Question: In imageJ, it is possible to use the rectangular selection tool to select an area, and then use Control-K (I'm using a Mac, but I think this is the same on the PC) to take the horizontal profile. This opens a new window, where you can click on the "Live" button, which allows you to see how the horizontal profile changes as you change the selection or scroll through a stack of images.
I want to do the same thing with the vertical profile. It is possible to take the vertical profile of an image using Option-K (Alt-k on the PC?). However, when I click the "live" button, the profile reverts to the horizontal lineout option. Is this a bug? Anyway to get a live view of the vertical profile?
I have just been rotating the images, but often I have a very large stack of images and rotating them takes a very long time. Any suggestions?
Screenshot showing the real vertical profile (top right) and the vertical profile after clicking the "live" button (bottom right):

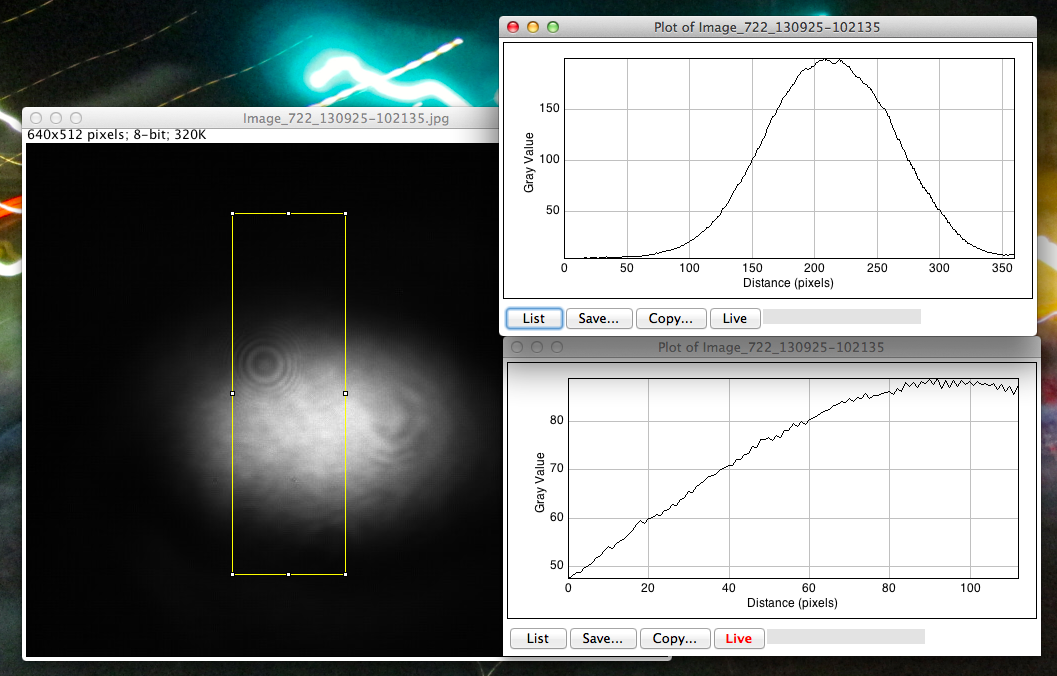
Answer: There are several options:
- Set 'Prefs.verticalProfile' to 'true':'''
import ij.IJ;
IJ.run("Profile Plot Options...", "width=450 height=200 minimum=0 maximum=0 vertical interpolate draw");
'''
or, on a lower level:'''
import ij.Prefs;
Prefs.verticalProfile = true;
'''
- Enable in the dialog:
. Press while creating the selection to keep the line strictly vertical.